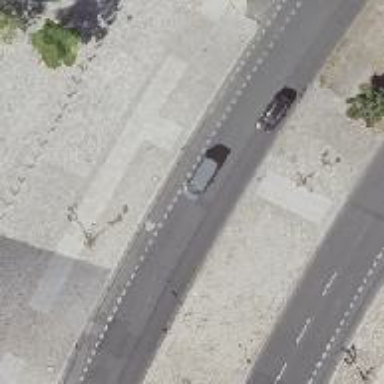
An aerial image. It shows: Unmarked crossing with pedestrian island.